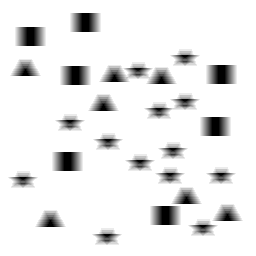
Squares: 7
Triangles: 7
Stars: 13
Total shapes: 27